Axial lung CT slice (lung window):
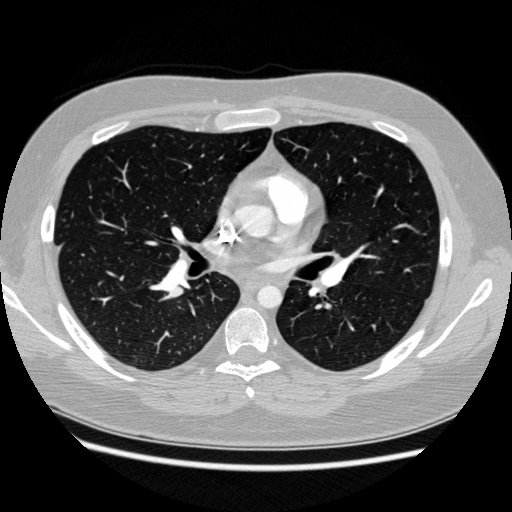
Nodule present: no